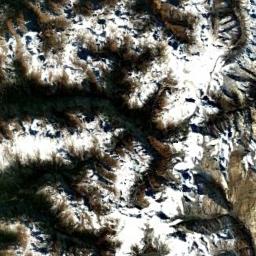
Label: snowberg